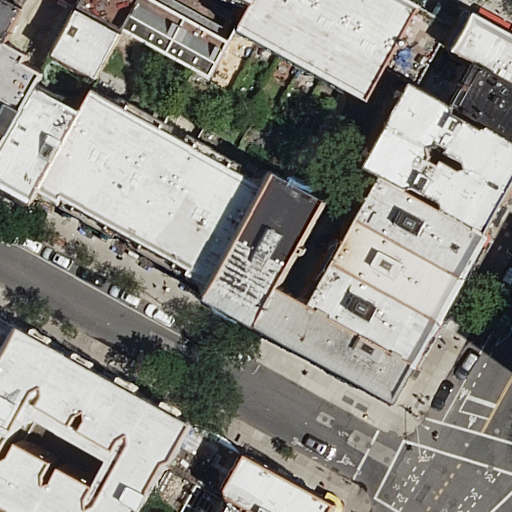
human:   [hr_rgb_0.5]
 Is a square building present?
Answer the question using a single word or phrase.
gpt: no

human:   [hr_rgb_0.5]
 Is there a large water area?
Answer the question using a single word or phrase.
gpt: no

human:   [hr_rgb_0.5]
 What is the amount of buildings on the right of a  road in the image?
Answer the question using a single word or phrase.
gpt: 10

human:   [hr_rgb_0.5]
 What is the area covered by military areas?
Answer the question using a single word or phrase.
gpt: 0m2

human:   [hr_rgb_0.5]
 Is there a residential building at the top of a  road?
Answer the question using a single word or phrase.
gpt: yes

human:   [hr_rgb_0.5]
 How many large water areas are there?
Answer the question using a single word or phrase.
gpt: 0

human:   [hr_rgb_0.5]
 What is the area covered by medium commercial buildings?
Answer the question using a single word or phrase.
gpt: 0m2

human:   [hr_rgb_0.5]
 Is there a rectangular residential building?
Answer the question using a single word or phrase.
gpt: yes

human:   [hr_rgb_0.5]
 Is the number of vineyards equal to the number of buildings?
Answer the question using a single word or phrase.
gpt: no

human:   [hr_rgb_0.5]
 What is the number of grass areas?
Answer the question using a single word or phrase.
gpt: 0

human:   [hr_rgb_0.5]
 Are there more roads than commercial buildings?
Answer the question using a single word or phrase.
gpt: yes

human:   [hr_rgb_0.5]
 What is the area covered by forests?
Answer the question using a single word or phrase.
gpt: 0m2

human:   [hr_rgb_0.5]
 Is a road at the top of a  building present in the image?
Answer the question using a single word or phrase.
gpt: yes

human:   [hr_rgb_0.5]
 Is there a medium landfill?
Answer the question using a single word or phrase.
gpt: no

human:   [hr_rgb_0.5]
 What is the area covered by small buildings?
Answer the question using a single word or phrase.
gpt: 246m2

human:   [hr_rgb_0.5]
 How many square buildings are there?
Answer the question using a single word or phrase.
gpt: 0

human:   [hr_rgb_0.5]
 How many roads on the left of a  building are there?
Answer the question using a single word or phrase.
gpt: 2

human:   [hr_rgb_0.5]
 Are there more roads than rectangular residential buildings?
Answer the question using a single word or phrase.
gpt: no

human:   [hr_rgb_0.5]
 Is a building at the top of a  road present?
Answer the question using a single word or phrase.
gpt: yes

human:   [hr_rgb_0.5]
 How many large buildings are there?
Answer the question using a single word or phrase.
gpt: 3

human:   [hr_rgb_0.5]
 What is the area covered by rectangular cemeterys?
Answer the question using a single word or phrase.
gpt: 0m2

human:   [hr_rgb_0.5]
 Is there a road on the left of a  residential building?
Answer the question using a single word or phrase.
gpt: yes

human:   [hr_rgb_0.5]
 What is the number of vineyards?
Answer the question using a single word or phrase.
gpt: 0

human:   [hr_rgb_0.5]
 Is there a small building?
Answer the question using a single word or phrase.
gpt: yes

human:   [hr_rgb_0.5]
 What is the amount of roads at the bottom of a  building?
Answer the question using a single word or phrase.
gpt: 4

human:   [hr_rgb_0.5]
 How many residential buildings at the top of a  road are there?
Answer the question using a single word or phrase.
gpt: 20

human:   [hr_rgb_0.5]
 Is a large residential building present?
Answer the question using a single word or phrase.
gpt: yes

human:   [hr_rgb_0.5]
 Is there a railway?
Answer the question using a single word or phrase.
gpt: no

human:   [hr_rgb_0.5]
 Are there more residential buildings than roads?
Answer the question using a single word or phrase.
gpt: yes

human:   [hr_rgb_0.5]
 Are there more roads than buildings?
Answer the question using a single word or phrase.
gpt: no

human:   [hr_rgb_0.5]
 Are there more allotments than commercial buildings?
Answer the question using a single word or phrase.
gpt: no

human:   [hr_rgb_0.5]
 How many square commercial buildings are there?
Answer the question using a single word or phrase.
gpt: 0

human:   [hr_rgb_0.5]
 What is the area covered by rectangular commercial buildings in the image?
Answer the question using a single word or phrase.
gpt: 0m2

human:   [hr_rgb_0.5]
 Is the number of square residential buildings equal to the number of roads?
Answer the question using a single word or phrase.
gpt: no

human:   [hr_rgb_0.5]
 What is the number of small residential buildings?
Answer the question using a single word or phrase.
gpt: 7

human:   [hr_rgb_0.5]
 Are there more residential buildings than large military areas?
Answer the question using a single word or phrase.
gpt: yes